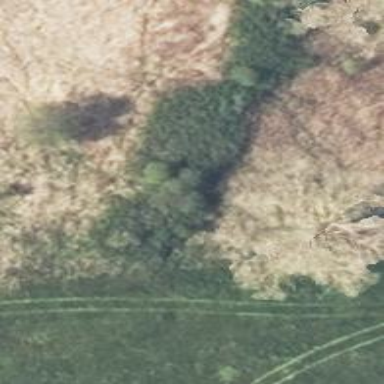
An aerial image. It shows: Deciduous broadleaved tree.